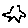
Label: star